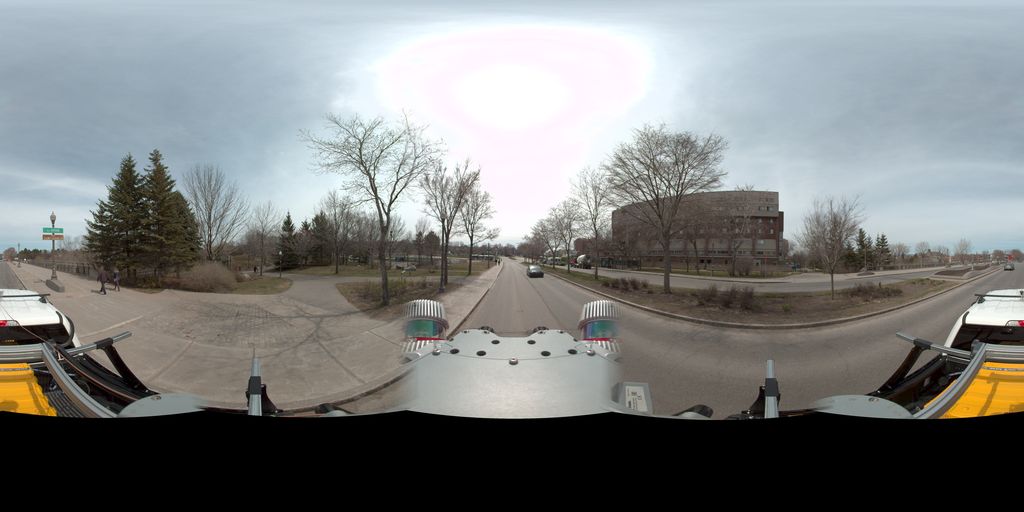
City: quebec_city